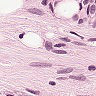
Metastatic tissue present: yes